Question: Nested radical constant is defined as:

I am writing a Java program to calculate the value of nested radical constant with 10^-6 precision and also print the number of iterations required to get to that precision. Here is my code:
'''
public class nested_radical {
public nested_radical() {
int n = 1;
while ((loop(n) - loop(n - 1)) > 10e-6) {
n++;
}
System.out.println("value of given expression = " + loop(n));
System.out.println("Iterations required = " + n);
}
public double loop(int n) {
double sum = 0;
while (n > 0) {
sum = Math.sqrt(sum + n--);
}
return (sum);
}
public static void main(String[] args) {
new nested_radical();
}
}
'''
This code does what it is supposed to but it is slow. What should I do to optimize this program? Can someone suggest another possible way to implement this program?
I also want to write a same kind of program in MATLAB. It would be great if someone could translate this program into MATLAB too.
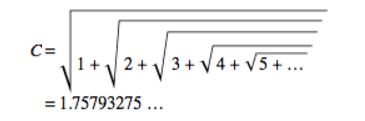
Answer: I have made some changes in this code and now it stores the value of 'loop(n - 1)' instead of computing it every time. Now this program seems much optimized than before.
'''
public class nested_radical {
public nested_radical() {
int n = 1;
double x = 0, y = 0, p = 1;
while ( p > 10e-6) {
y=x; /*stored the value of loop(n - 1) instead of recomputing*/
x = loop(n);
p = x - y;
n++;
}
System.out.println("value of given expression = " + x);
System.out.println("Iterations required = " + n);
}
public double loop(int n) {
double sum = 0;
while (n > 0) {
sum = Math.sqrt(sum + n--);
}
return (sum);
}
public static void main(String[] args) {
new nested_radical();
}
}
'''
I also successfully translated this code in MATLAB. Here is the code for MATLAB:
'''
n = 1;
x = 0;
p = 1;
while(p > 10e-6)
y = x;
sum = 0;
m=n;
while (m > 0)
sum = sqrt(sum + m);
m = m - 1;
end
x = sum;
p = (x-y);
n = n + 1;
end
fprintf('Value of given expression: %.16f
', x);
fprintf('Iterations required: %d
', n);
'''